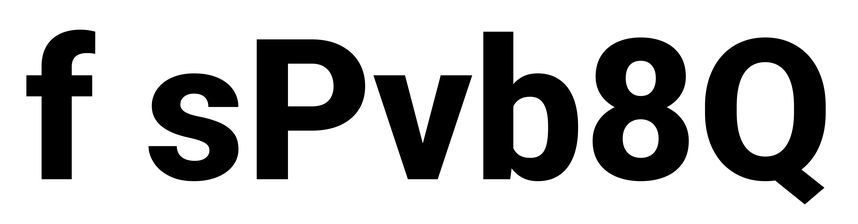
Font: Roboto_ExtraBold